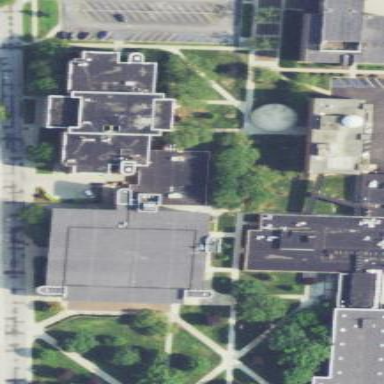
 featuring brutalist architecture. There are surveillance equipment installed on the premises."